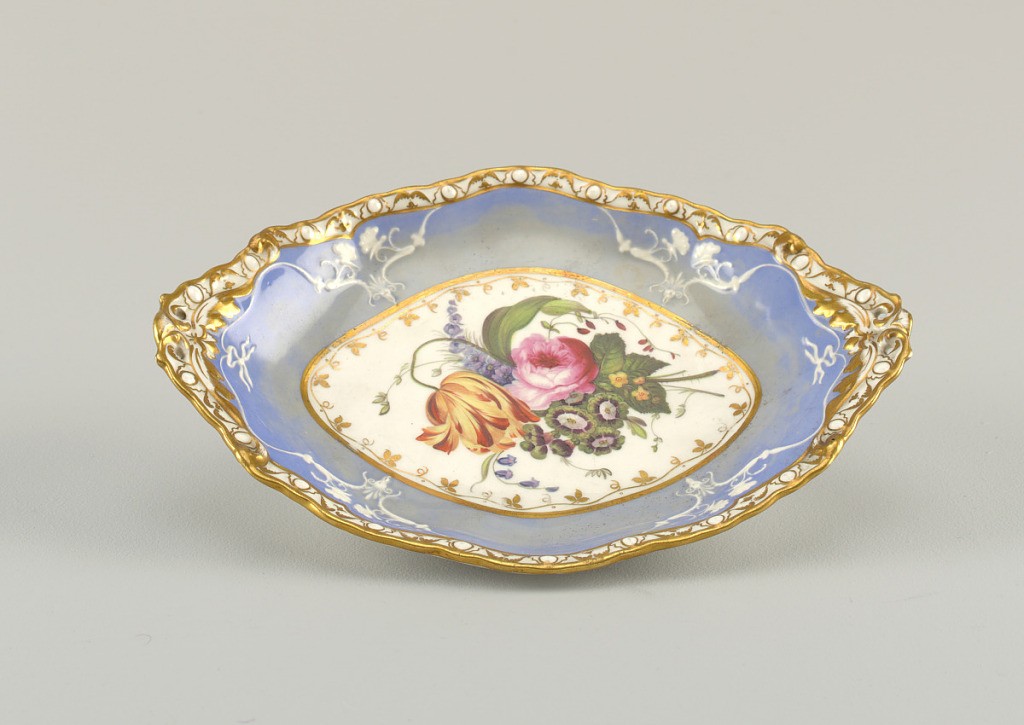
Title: Dish, from a Dessert Service
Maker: Spode Ceramic Works, English, established 1776
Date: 1821–1833
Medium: porcelain (feldspar), vitreous enamel, gold
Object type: dish
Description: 1959-155-2-c: Oval dish with rim extended at short ends to form ...